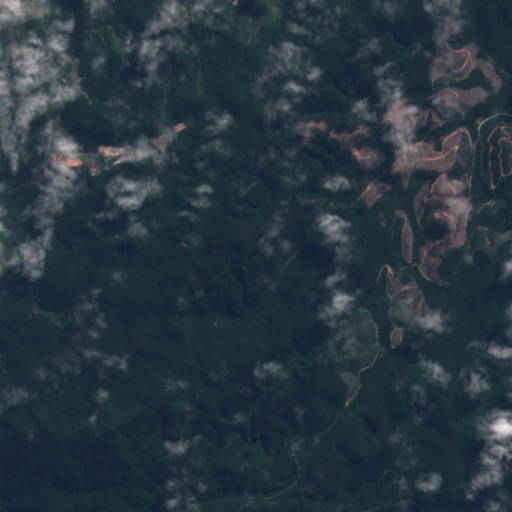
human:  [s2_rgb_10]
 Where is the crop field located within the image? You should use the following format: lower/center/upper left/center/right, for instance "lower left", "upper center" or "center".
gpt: The crop field is located in the upper left of the image.
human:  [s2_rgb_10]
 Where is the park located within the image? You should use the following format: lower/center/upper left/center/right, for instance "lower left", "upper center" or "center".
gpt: There is no park in the image.